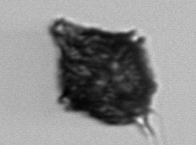
Label: Gonyaulax